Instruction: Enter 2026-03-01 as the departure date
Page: home
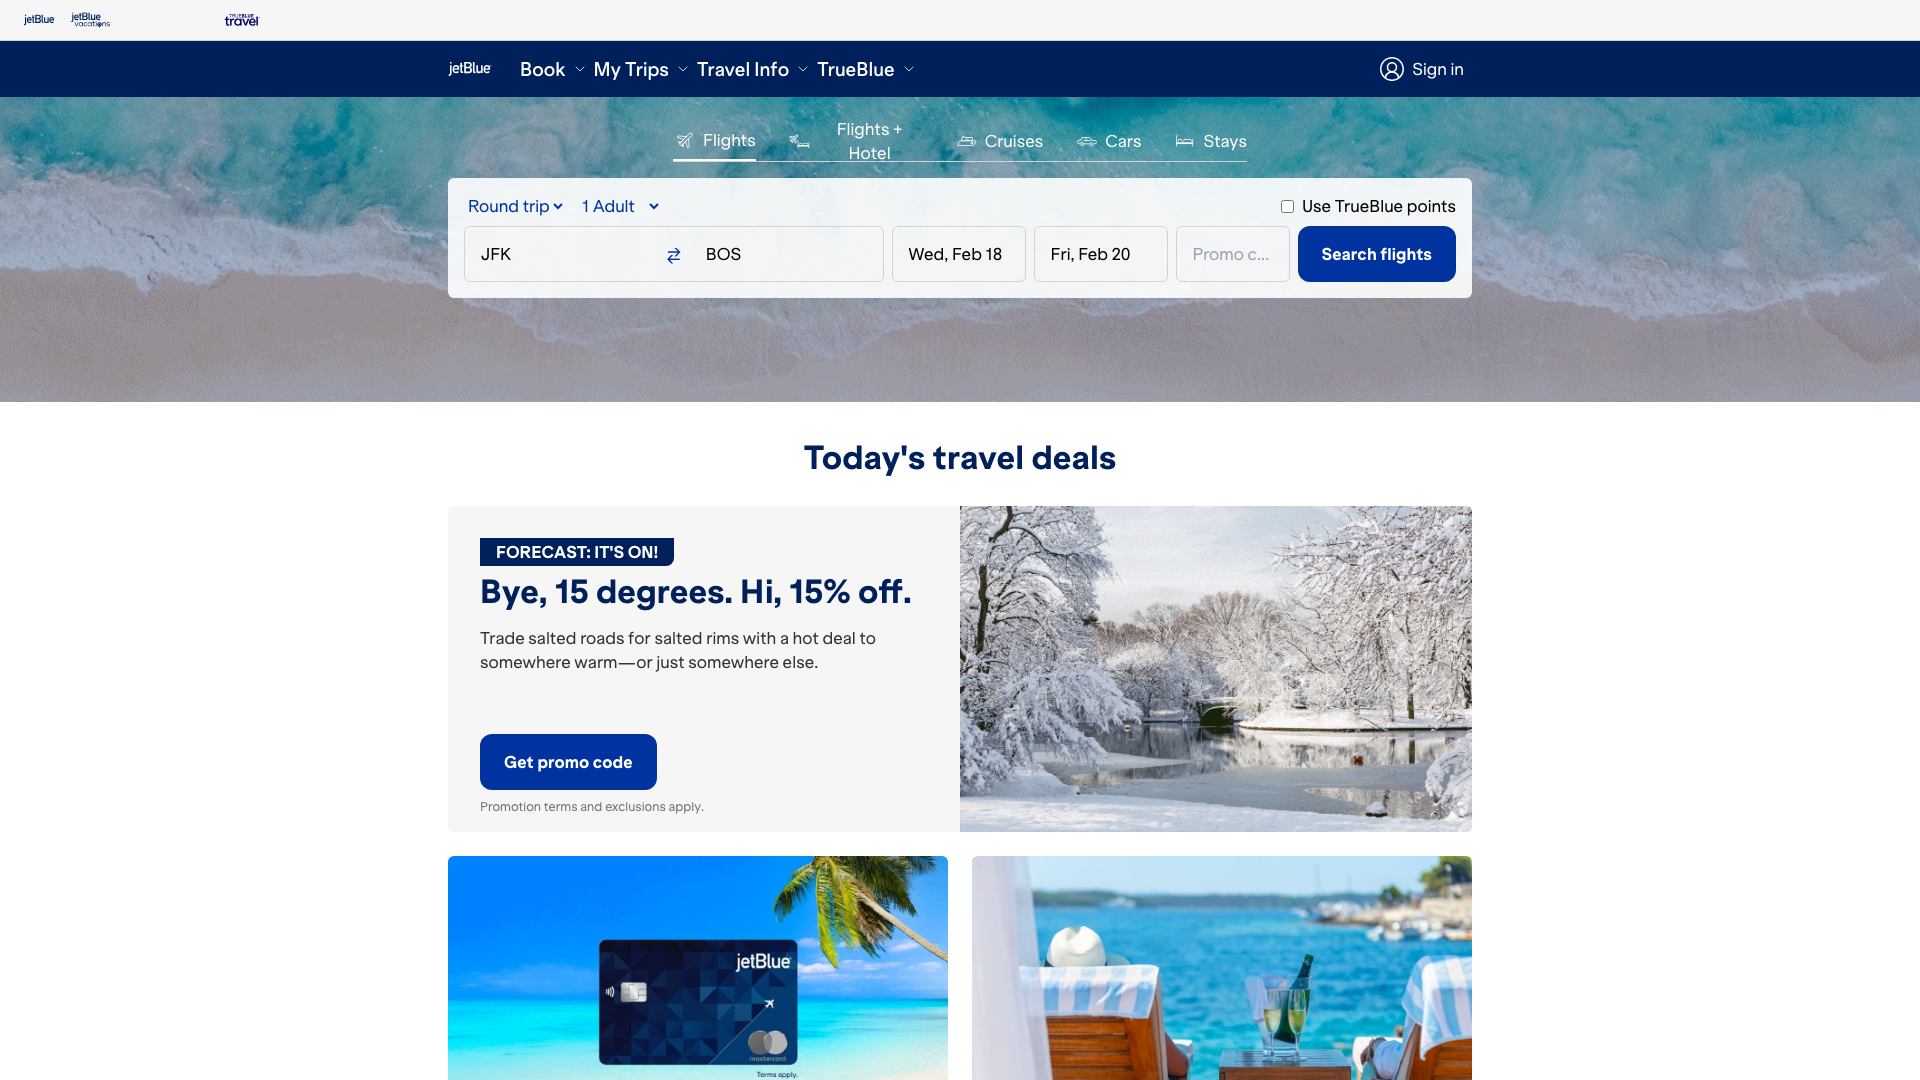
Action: type